Question: Firstly, the app worked fine before when the request was in the ViewController. I have now moved it to it's own class file to conform to the MVC model, but is crashing when I initiate the request. I've debugged and have narrowed it down to the line where I set the delegate as self. I've edited the class' .h file to conform to 'ASIHTTPRequestDelegate', and still no luck. I do not get a compiler error when the run pauses, however it does point me to his line of code when the method is called:
'''
if (delegate && [delegate respondsToSelector:didStartSelector]) {
'''
The following code is what I'm using to initiate the request, and this is being called from the ViewController. Any ideas?
'''
-(void) authenticateLoginWithURLString:(NSString *)address Username:(NSString*)username Password:(NSString*)password{
//LoginViewController *loginVC = [LoginViewController new];
ASIFormDataRequest *request = [ASIFormDataRequest requestWithURL:[NSURL URLWithString:address]];
[request setPostValue:username forKey:@"u"];
[request setPostValue:password forKey:@"pw"];
[request setDelegate:self];
[request startAsynchronous];
}
'''

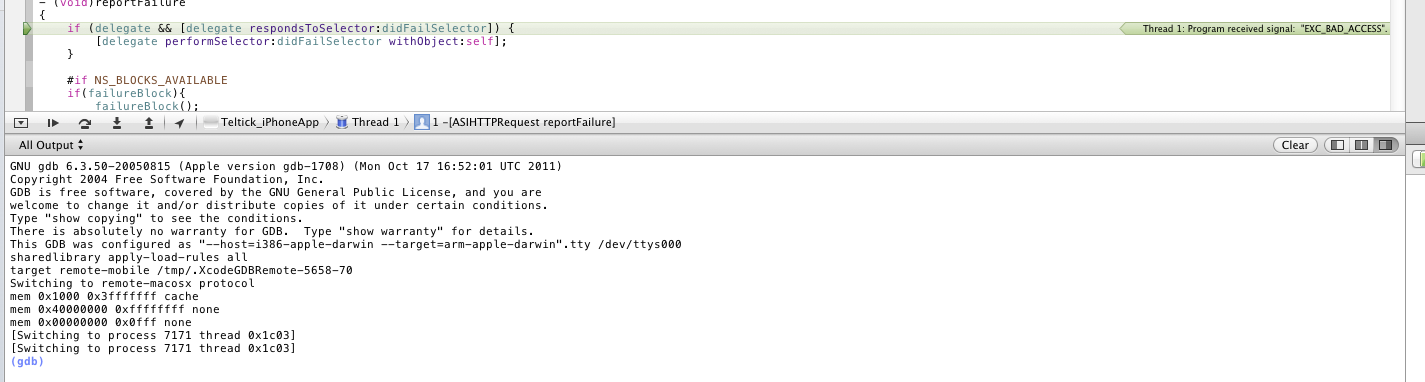
Answer: It's what I thought. You see how on the right of the green horizontal bar, it says EXC_BAD_ACCESS. Basically you're passing self as the delegate, and that object (the self) is getting Deallocated before it can be verified to have the selector. In other words, wherever you're creating the instance of that class you need to make a strong reference to it so it doesn't get deallocated.
Let me know if that isn't clear enough.